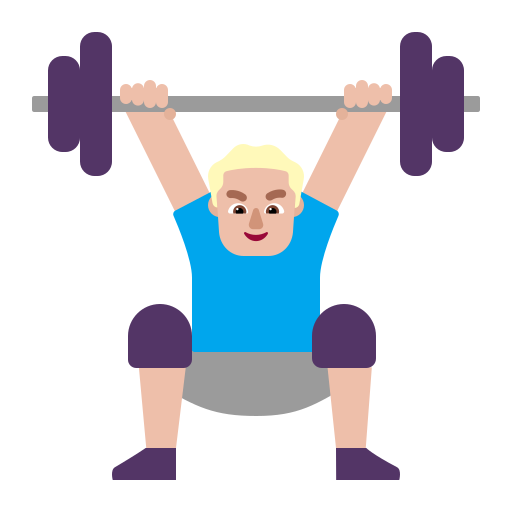
man lifting weights flat  light